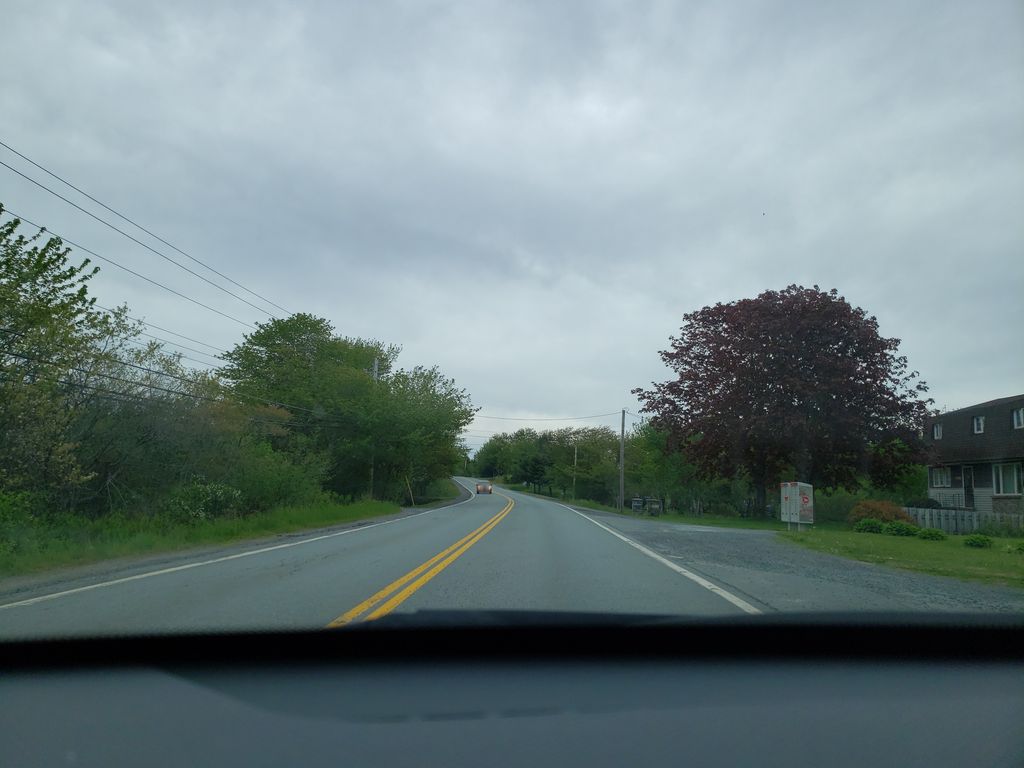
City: halifax